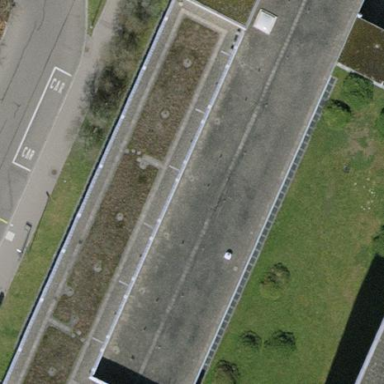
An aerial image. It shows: Flat-roofed university building.